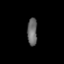
Tissue: lung
Cell type: Epithelial cells
Senescence score: 0.2038
Nuclear area (px): 269
Mean DAPI intensity: 105.327